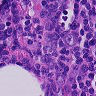
Metastatic tissue present: no